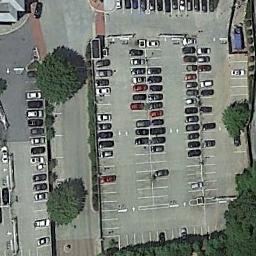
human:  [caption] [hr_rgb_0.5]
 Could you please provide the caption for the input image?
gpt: About half of the parking space in the parking lot is occupied .

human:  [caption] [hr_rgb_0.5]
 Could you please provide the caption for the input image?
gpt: The parking lot has some cars arranged neatly in lines and trees .

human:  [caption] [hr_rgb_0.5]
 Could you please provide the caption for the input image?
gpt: The parking lot is next to some trees .

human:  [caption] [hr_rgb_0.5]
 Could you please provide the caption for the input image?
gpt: Many cars of different styles and colors are on the parking lot .

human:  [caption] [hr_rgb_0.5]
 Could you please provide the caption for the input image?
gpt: There are some green trees beside the parking lot with some cars .